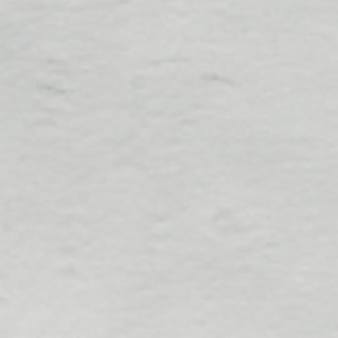
Label: other